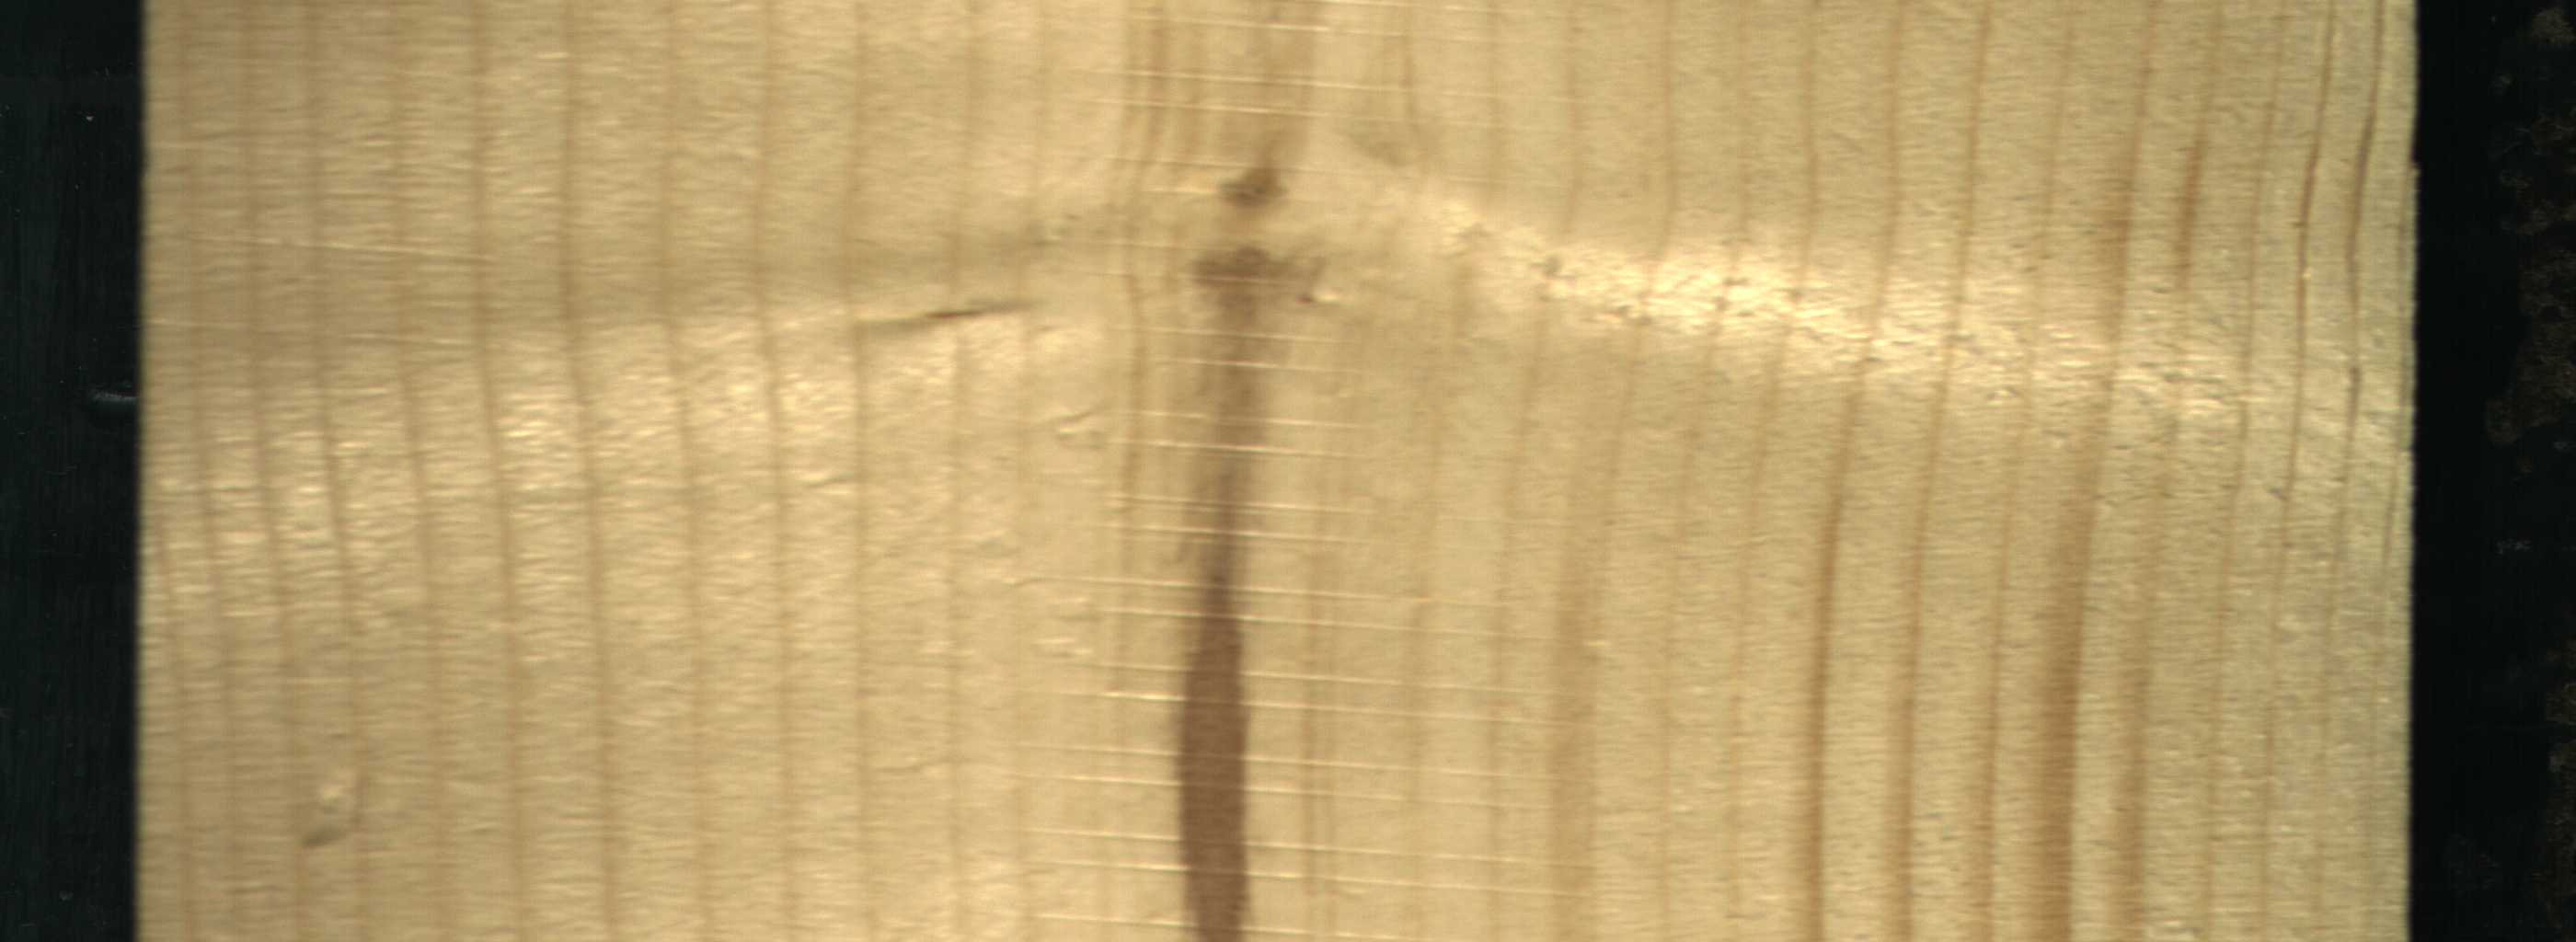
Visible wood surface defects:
Marrow
Quartzity
Live_Knot
Live_Knot